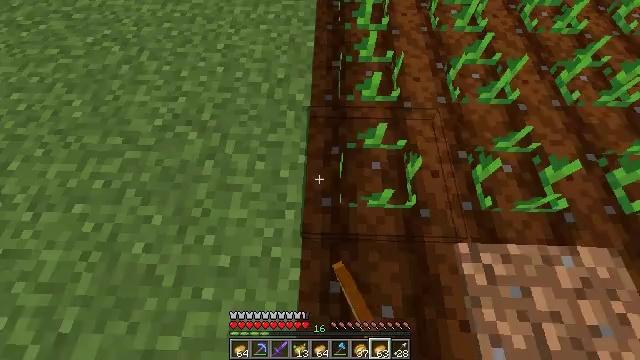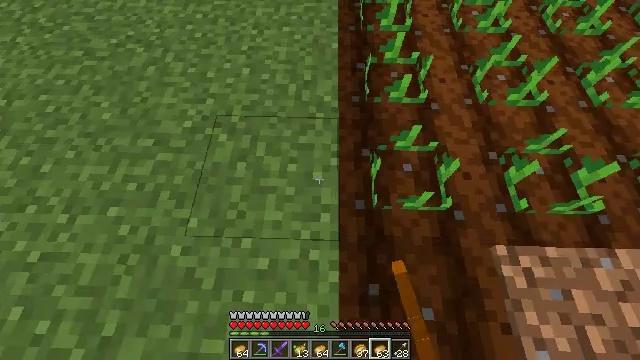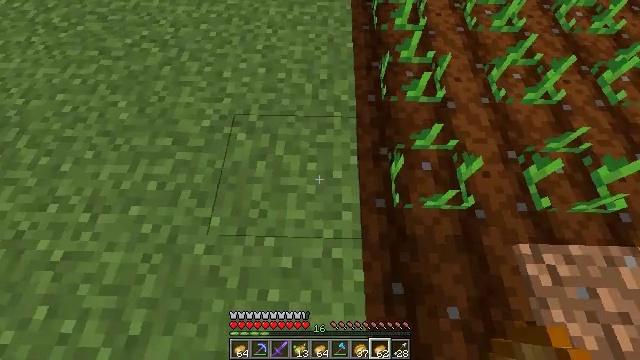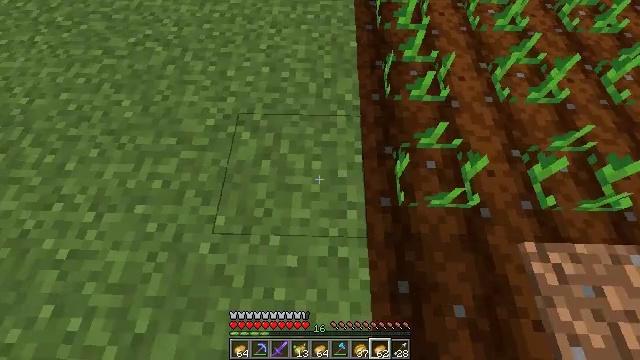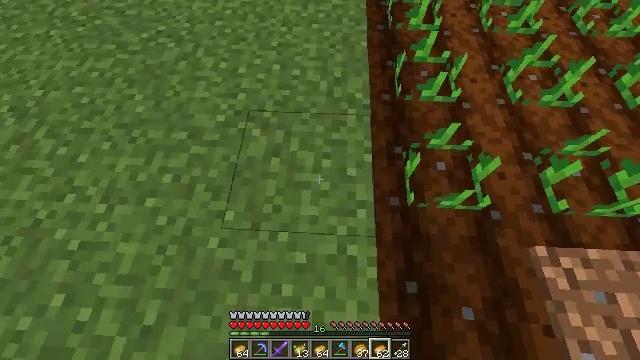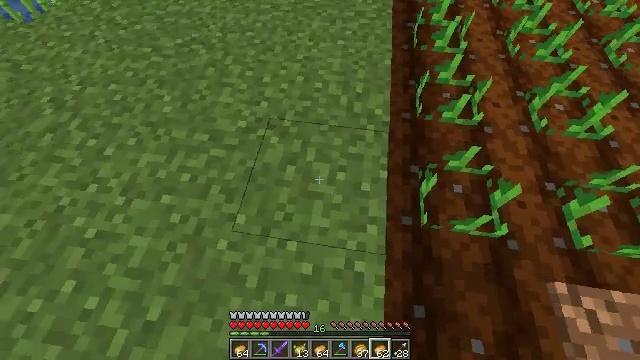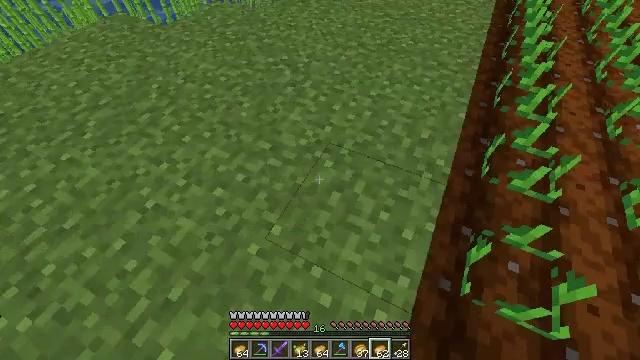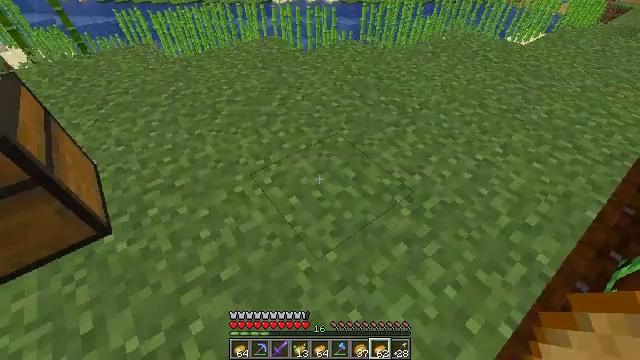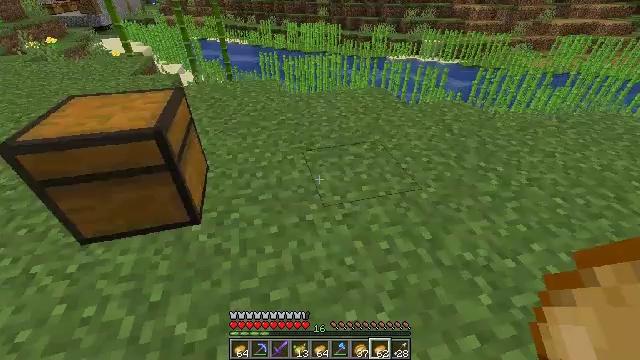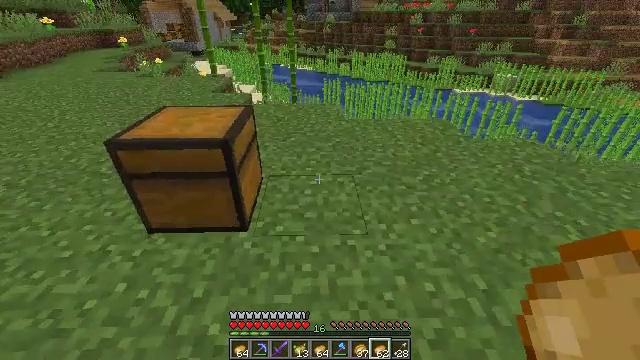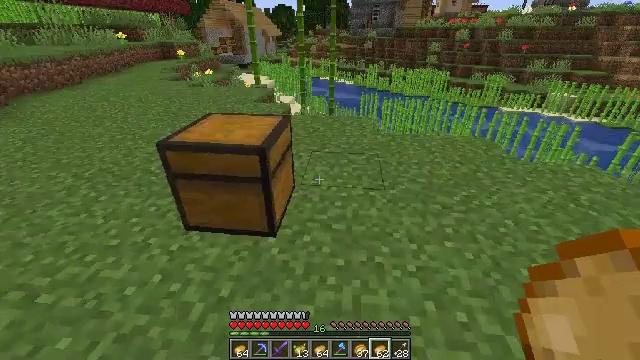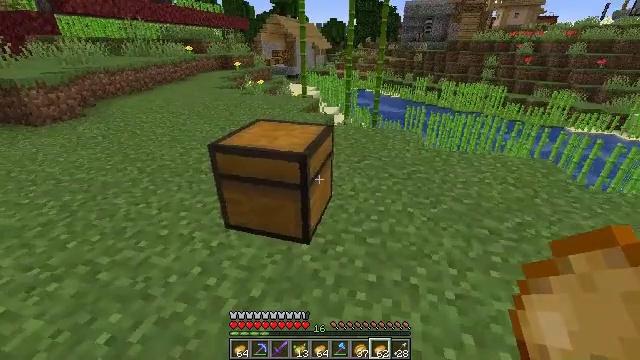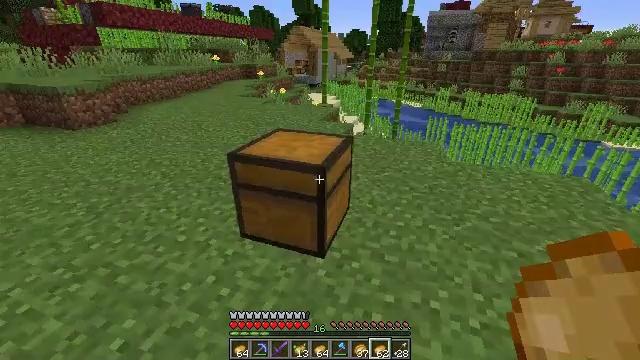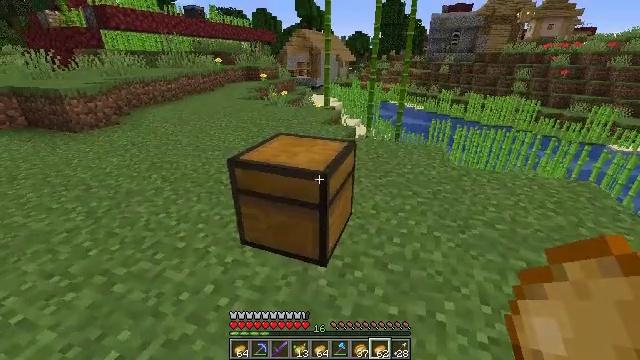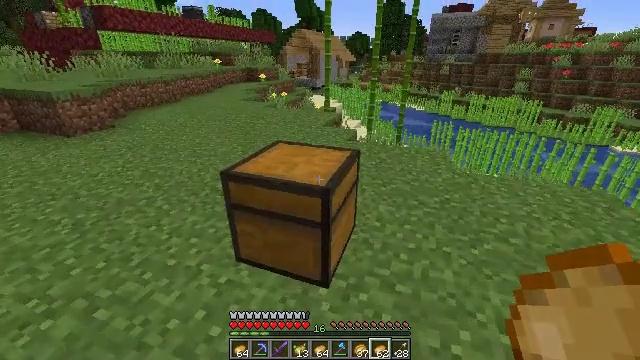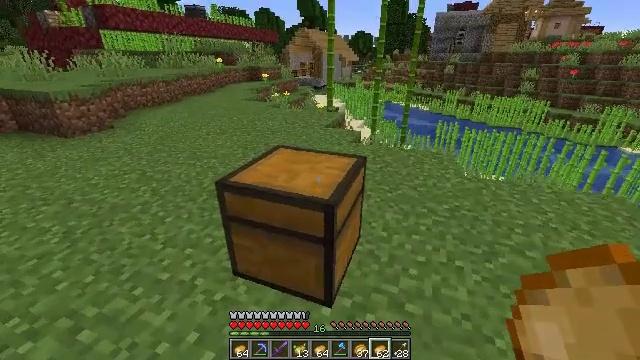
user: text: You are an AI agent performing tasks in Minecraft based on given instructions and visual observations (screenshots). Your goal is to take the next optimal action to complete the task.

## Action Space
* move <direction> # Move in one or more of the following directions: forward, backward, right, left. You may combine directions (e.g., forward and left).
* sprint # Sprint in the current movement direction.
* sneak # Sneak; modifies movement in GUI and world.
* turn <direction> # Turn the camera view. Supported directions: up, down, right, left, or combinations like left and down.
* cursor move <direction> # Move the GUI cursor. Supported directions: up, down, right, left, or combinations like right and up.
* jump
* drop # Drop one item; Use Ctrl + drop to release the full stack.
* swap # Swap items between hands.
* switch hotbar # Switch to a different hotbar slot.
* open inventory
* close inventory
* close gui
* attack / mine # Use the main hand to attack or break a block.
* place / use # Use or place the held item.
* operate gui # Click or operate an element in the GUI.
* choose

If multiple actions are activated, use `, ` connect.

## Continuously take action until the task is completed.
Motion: motion action
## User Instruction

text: Drop a poisonous potato.
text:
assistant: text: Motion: use / place
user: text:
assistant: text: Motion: no_op
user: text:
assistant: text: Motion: no_op
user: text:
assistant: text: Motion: turn left
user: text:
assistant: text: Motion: turn left and up
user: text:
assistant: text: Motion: turn left and up
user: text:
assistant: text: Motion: turn left and up
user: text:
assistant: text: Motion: turn left and up
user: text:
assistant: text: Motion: turn left and up
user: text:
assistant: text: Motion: turn left and up
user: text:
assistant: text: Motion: turn left and up
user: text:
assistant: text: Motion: move forward, turn left and up
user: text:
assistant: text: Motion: move forward
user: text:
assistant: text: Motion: move forward
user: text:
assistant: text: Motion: no_op
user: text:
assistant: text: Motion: turn left and down
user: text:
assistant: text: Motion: turn left, use / place
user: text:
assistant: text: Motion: turn left and up, use / place
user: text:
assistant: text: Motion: use / place
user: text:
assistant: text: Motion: no_op
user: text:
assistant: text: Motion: no_op
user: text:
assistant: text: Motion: open gui
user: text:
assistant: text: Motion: no_op
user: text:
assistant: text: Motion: no_op
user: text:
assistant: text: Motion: cursor move up
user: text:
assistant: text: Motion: cursor move up
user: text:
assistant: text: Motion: no_op
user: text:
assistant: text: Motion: no_op
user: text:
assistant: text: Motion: cursor move right
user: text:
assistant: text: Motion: no_op